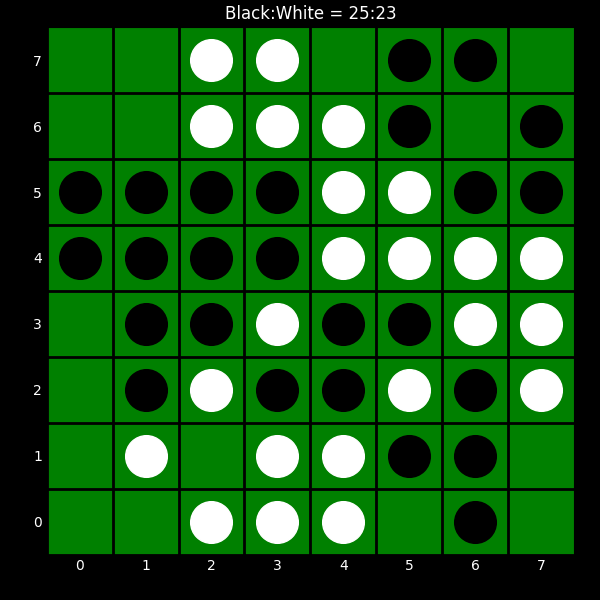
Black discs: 25
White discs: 23